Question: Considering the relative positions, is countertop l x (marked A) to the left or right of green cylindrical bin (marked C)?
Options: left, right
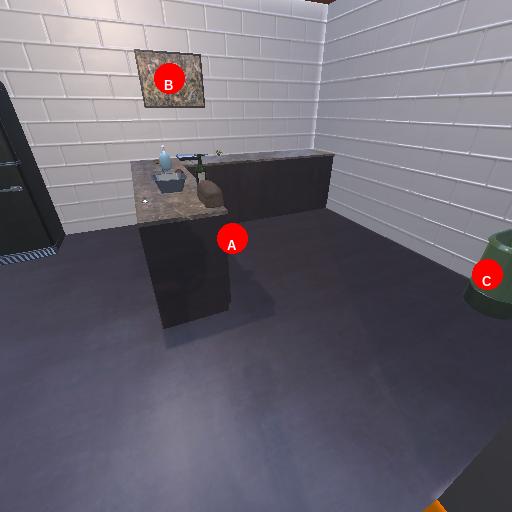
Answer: left